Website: lowes
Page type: review-order
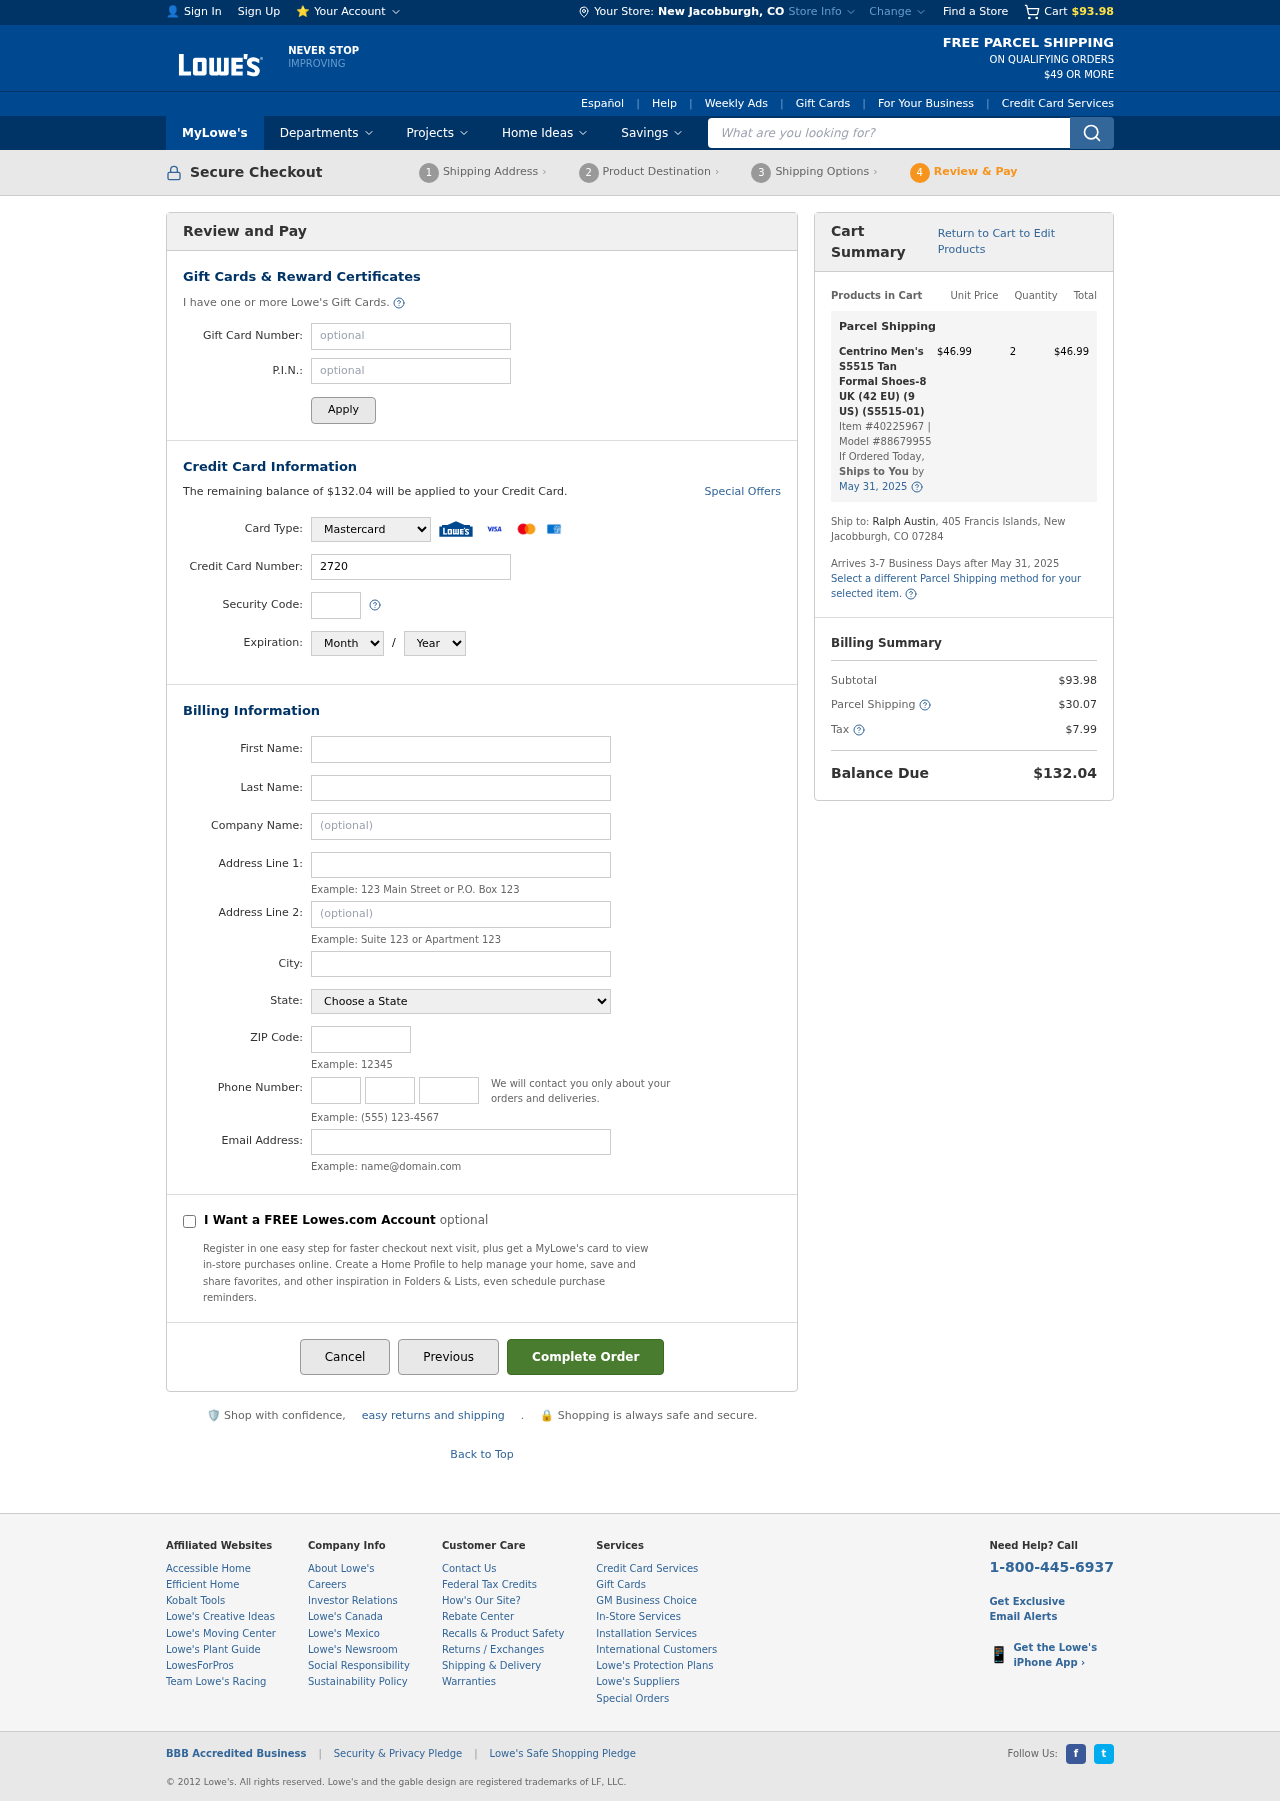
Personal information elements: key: PII_CARD_CVV
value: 837
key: PII_CARD_EXPIRY_MONTH
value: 10
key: PII_CARD_EXPIRY_YEAR
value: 27
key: PII_CARD_NUMBER
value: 2720 6489 4375 8475
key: PII_CARD_TYPE
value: Mastercard
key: PII_CITY
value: New Jacobburgh
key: PII_CITY_STATE
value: New Jacobburgh, CO
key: PII_EMAIL
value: raustin@hotmail.com
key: PII_FIRSTNAME
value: Ralph
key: PII_LASTNAME
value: Austin
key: PII_PHONE_AREA
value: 758
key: PII_PHONE_PREFIX
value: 880
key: PII_PHONE_SUFFIX
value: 9802
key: PII_POSTCODE
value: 07284
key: PII_STATE
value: Colorado
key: PII_STREET
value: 405 Francis Islands
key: PII_STREET2
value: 405 Francis Islands
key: PII_STREET2
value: Apt. 718
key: PII_FULLNAME2
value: Ralph Austin
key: PII_CITY_STATE_ZIP2
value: New Jacobburgh, CO 07284
Product elements: key: PRODUCT1_NAME
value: Centrino Men's S5515 Tan Formal Shoes-8 UK (42 EU) (9 US) (S5515-01)
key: PRODUCT1_PRICE
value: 46.99
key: PRODUCT1_QUANTITY
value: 2
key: PRODUCT1_ITEM_NUMBER
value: Item #40225967
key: PRODUCT1_MODEL_NUMBER
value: Model #88679955
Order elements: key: ORDER_SUBTOTAL
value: $93.98
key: ORDER_BALANCE_DUE
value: $132.04
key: ORDER_SHIPPING_DATE
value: May 31, 2025
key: ORDER_ITEM_TOTAL
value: $46.99
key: ORDER_SHIPPING_DATE2
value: May 31, 2025
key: ORDER_SHIPPING_COST
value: $30.07
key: ORDER_TAX
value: $7.99
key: ORDER_TOTAL
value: $132.04
Search elements: key: HEADER_SEARCH
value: What are you looking for?